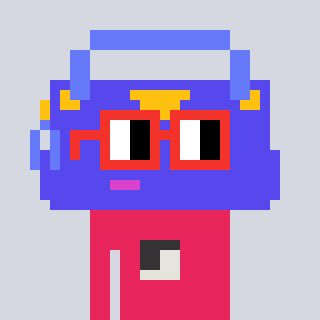
a pixel art character with square red glasses, a bag-shaped head and a redpinkish-colored body on a cool background